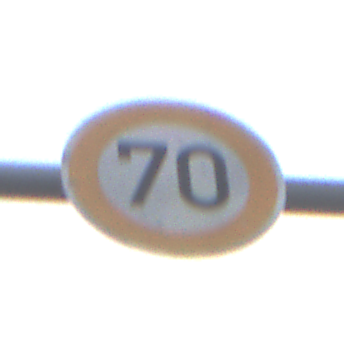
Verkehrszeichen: Geschwindigkeit70
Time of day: SunriseSunset
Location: Outdoor (Urban)
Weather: PartlyCloudy
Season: NotSpecified
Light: Natural